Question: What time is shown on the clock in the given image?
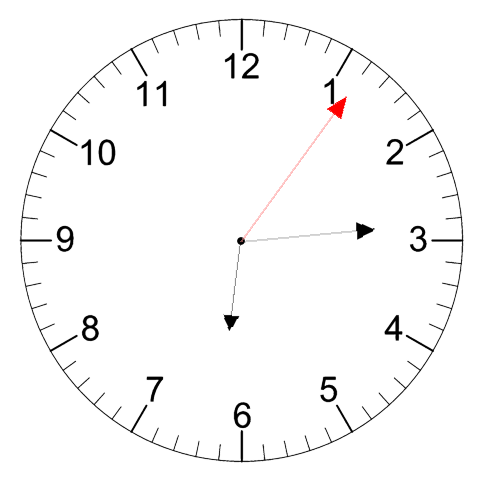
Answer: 06:14:06